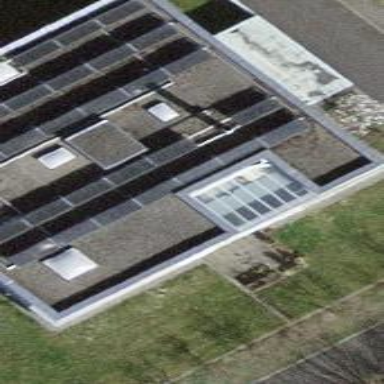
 consisting of solar photovoltaic panels."